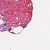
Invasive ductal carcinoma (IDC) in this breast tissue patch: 0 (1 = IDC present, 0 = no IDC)